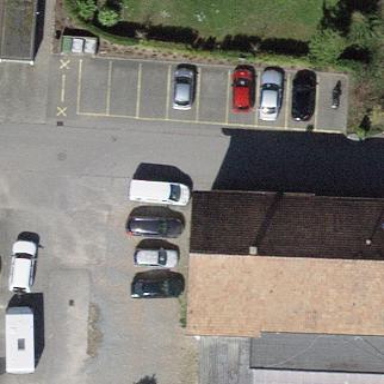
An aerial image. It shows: Retail building.